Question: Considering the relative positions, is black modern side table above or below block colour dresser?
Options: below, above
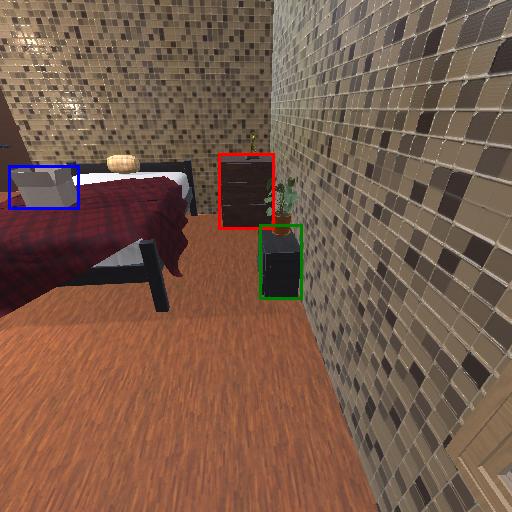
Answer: below